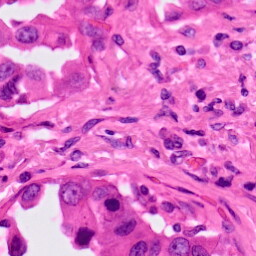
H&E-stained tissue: Lung